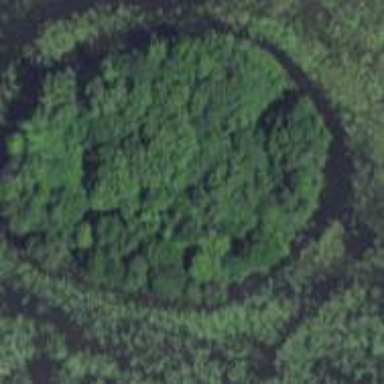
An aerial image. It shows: Islet covered with woodland.